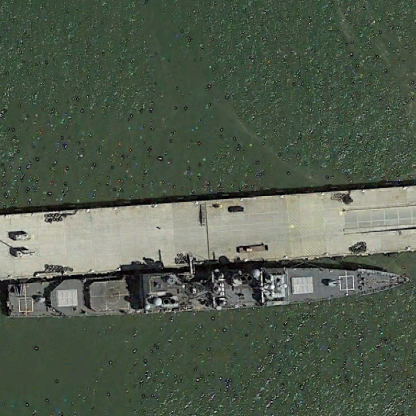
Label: cruiser